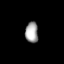
Tissue: lung
Cell type: Endothelial cells
Senescence score: 0.5987
Nuclear area (px): 263
Mean DAPI intensity: 162.3